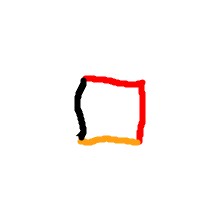
Shape: square